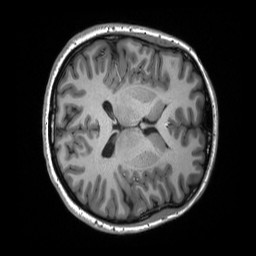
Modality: T1w
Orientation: axial
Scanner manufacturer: siemens
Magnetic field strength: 3 T
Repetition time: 2.3 s
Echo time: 0.00298 s